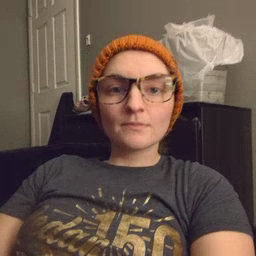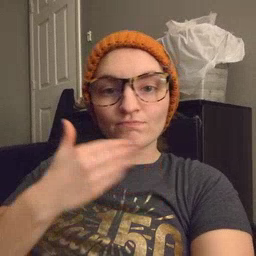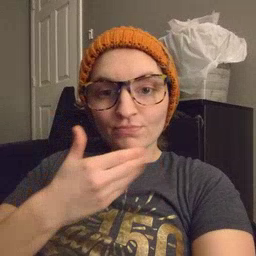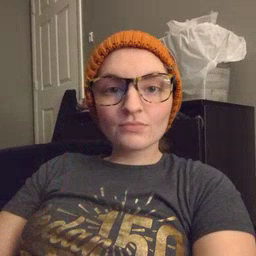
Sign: napkin